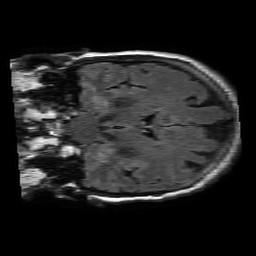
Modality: FLAIR
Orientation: coronal
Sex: female
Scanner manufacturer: philips
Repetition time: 11 s
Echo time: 0.125 s